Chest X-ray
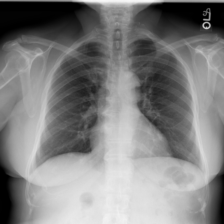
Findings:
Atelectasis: negative
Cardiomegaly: negative
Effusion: negative
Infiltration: negative
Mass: negative
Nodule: negative
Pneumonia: negative
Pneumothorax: negative
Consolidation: negative
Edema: negative
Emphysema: negative
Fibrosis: negative
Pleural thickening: negative
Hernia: negative